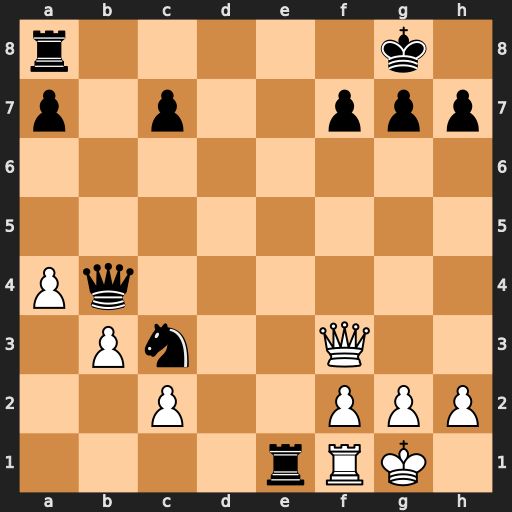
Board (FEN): r5k1/p1p2ppp/8/8/Pq6/1Pn2Q2/2P2PPP/4rRK1
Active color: w
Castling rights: -
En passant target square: -
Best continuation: Qxa8+ Qf8 Qxf8+ Kxf8 Rxe1